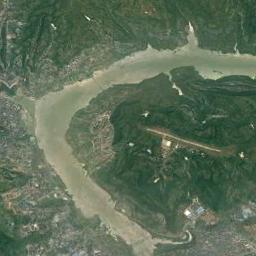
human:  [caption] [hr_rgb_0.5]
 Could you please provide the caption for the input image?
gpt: Many trees are around the river .

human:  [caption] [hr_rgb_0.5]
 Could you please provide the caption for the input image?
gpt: The river goes through mountains with green plants .

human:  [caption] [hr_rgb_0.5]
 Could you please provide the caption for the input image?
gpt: The green river goes through the mountainous area covered with vegetation and some residential areas are next to the river .

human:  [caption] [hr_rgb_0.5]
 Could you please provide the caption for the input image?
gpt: A curved, Semi-circular, Light green river with tributaries on the banks, Bustling cities and green mountains on both sides .

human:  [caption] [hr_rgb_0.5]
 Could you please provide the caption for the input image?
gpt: There are some green forests and many buildings near the river .